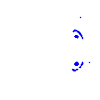
Particle: electron